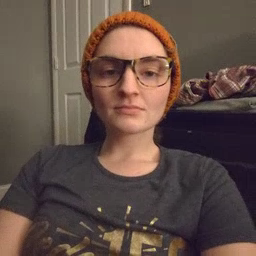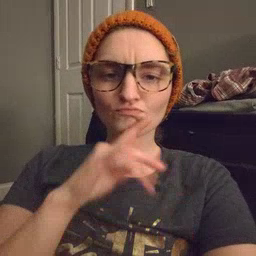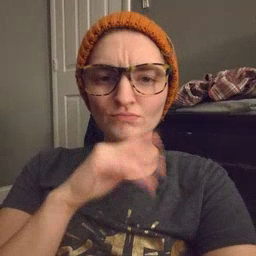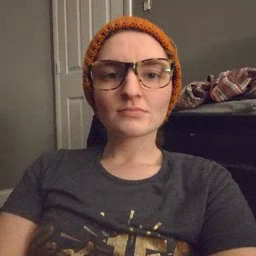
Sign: dirty